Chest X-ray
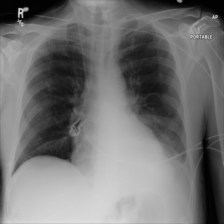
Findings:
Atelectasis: negative
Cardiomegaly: negative
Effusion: positive
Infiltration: negative
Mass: negative
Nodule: negative
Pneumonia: negative
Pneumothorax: negative
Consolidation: positive
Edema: negative
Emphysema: negative
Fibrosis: negative
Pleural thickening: negative
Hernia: negative